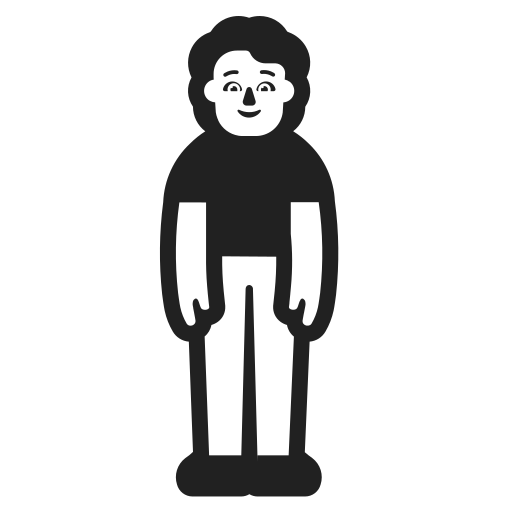
person standing high contrast default